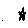
Label: star